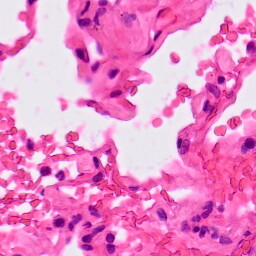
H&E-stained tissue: Lung